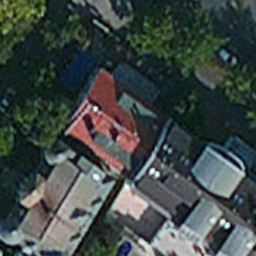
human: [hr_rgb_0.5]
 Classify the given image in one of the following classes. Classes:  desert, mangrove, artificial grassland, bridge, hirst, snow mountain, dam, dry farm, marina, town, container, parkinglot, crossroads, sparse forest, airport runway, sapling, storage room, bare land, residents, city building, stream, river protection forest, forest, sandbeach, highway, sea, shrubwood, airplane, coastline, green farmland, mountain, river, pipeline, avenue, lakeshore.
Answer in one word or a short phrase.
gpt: residents